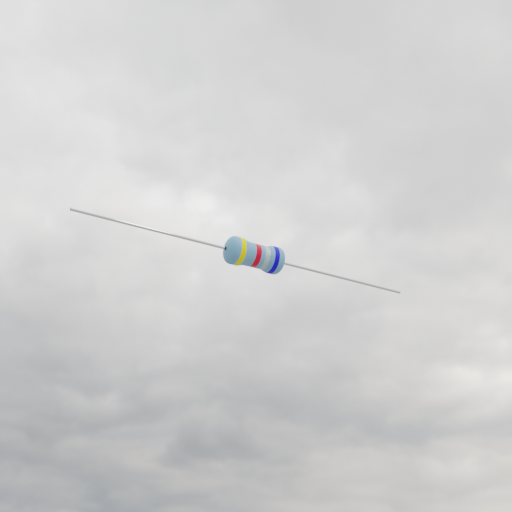
Resistor colour bands (in order): yellow, red, silver, blue